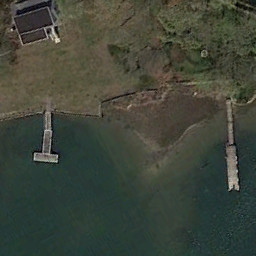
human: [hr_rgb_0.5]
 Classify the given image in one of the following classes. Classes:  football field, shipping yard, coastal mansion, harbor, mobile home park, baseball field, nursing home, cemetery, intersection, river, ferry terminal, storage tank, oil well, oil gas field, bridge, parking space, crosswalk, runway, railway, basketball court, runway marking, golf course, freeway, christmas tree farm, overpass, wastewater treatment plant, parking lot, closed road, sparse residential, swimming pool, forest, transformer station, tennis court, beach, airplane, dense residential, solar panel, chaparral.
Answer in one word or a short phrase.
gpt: ferry terminal